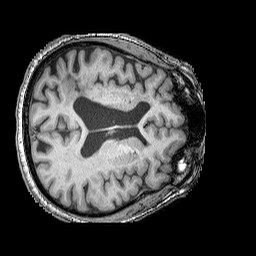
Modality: T1w
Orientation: axial
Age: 64
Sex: male
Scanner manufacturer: siemens
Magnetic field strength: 3 T
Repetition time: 2.25 s
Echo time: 0.00411 s